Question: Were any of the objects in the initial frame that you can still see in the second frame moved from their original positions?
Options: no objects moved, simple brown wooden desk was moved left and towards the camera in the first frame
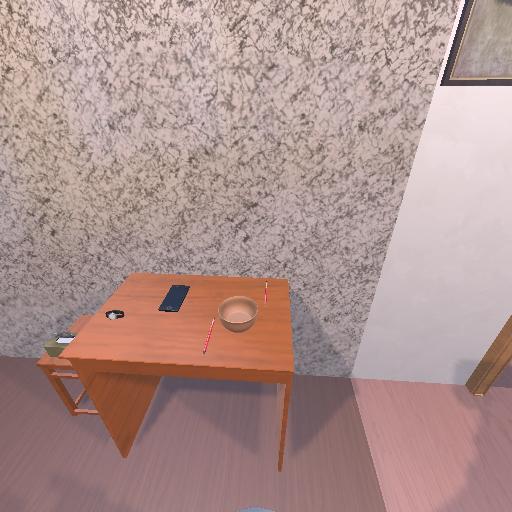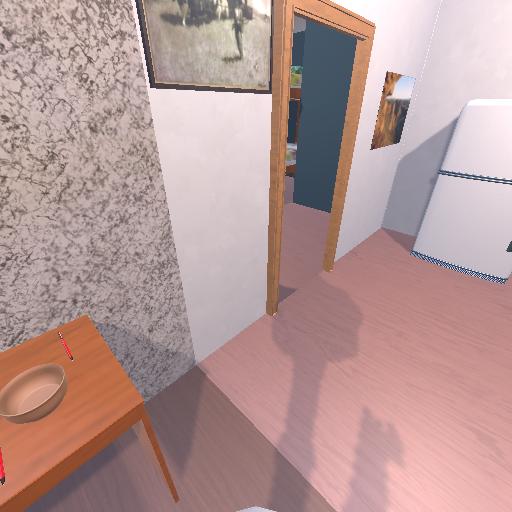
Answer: no objects moved